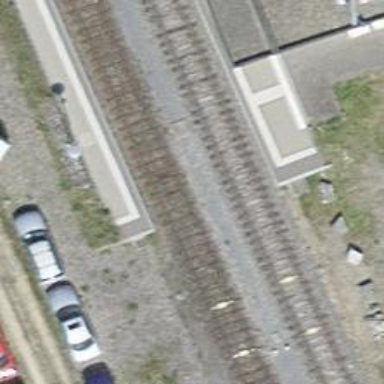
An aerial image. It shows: Close-up of railway platform edge.